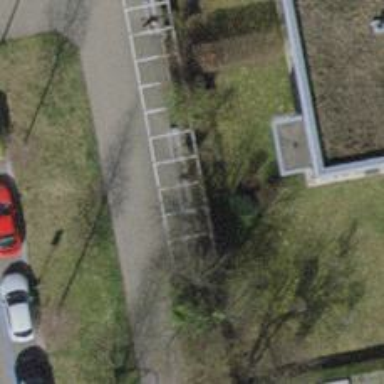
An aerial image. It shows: Brown bench in the vicinity.